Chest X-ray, AP view. Patient: 25 years old, sex F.
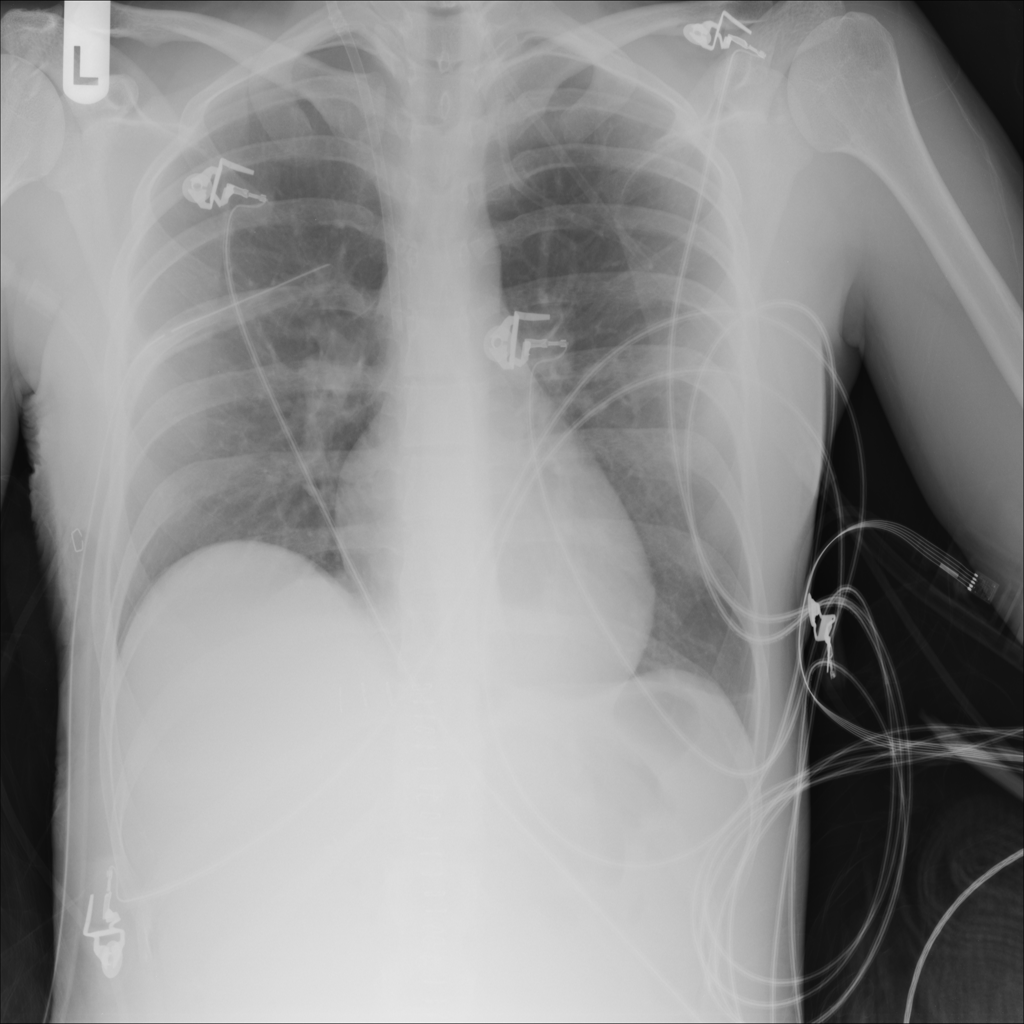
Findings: Pneumothorax